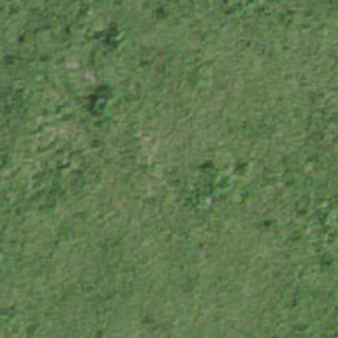
Label: other